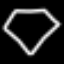
Label: diamond